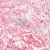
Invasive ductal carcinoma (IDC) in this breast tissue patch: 0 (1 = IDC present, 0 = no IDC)